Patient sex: F
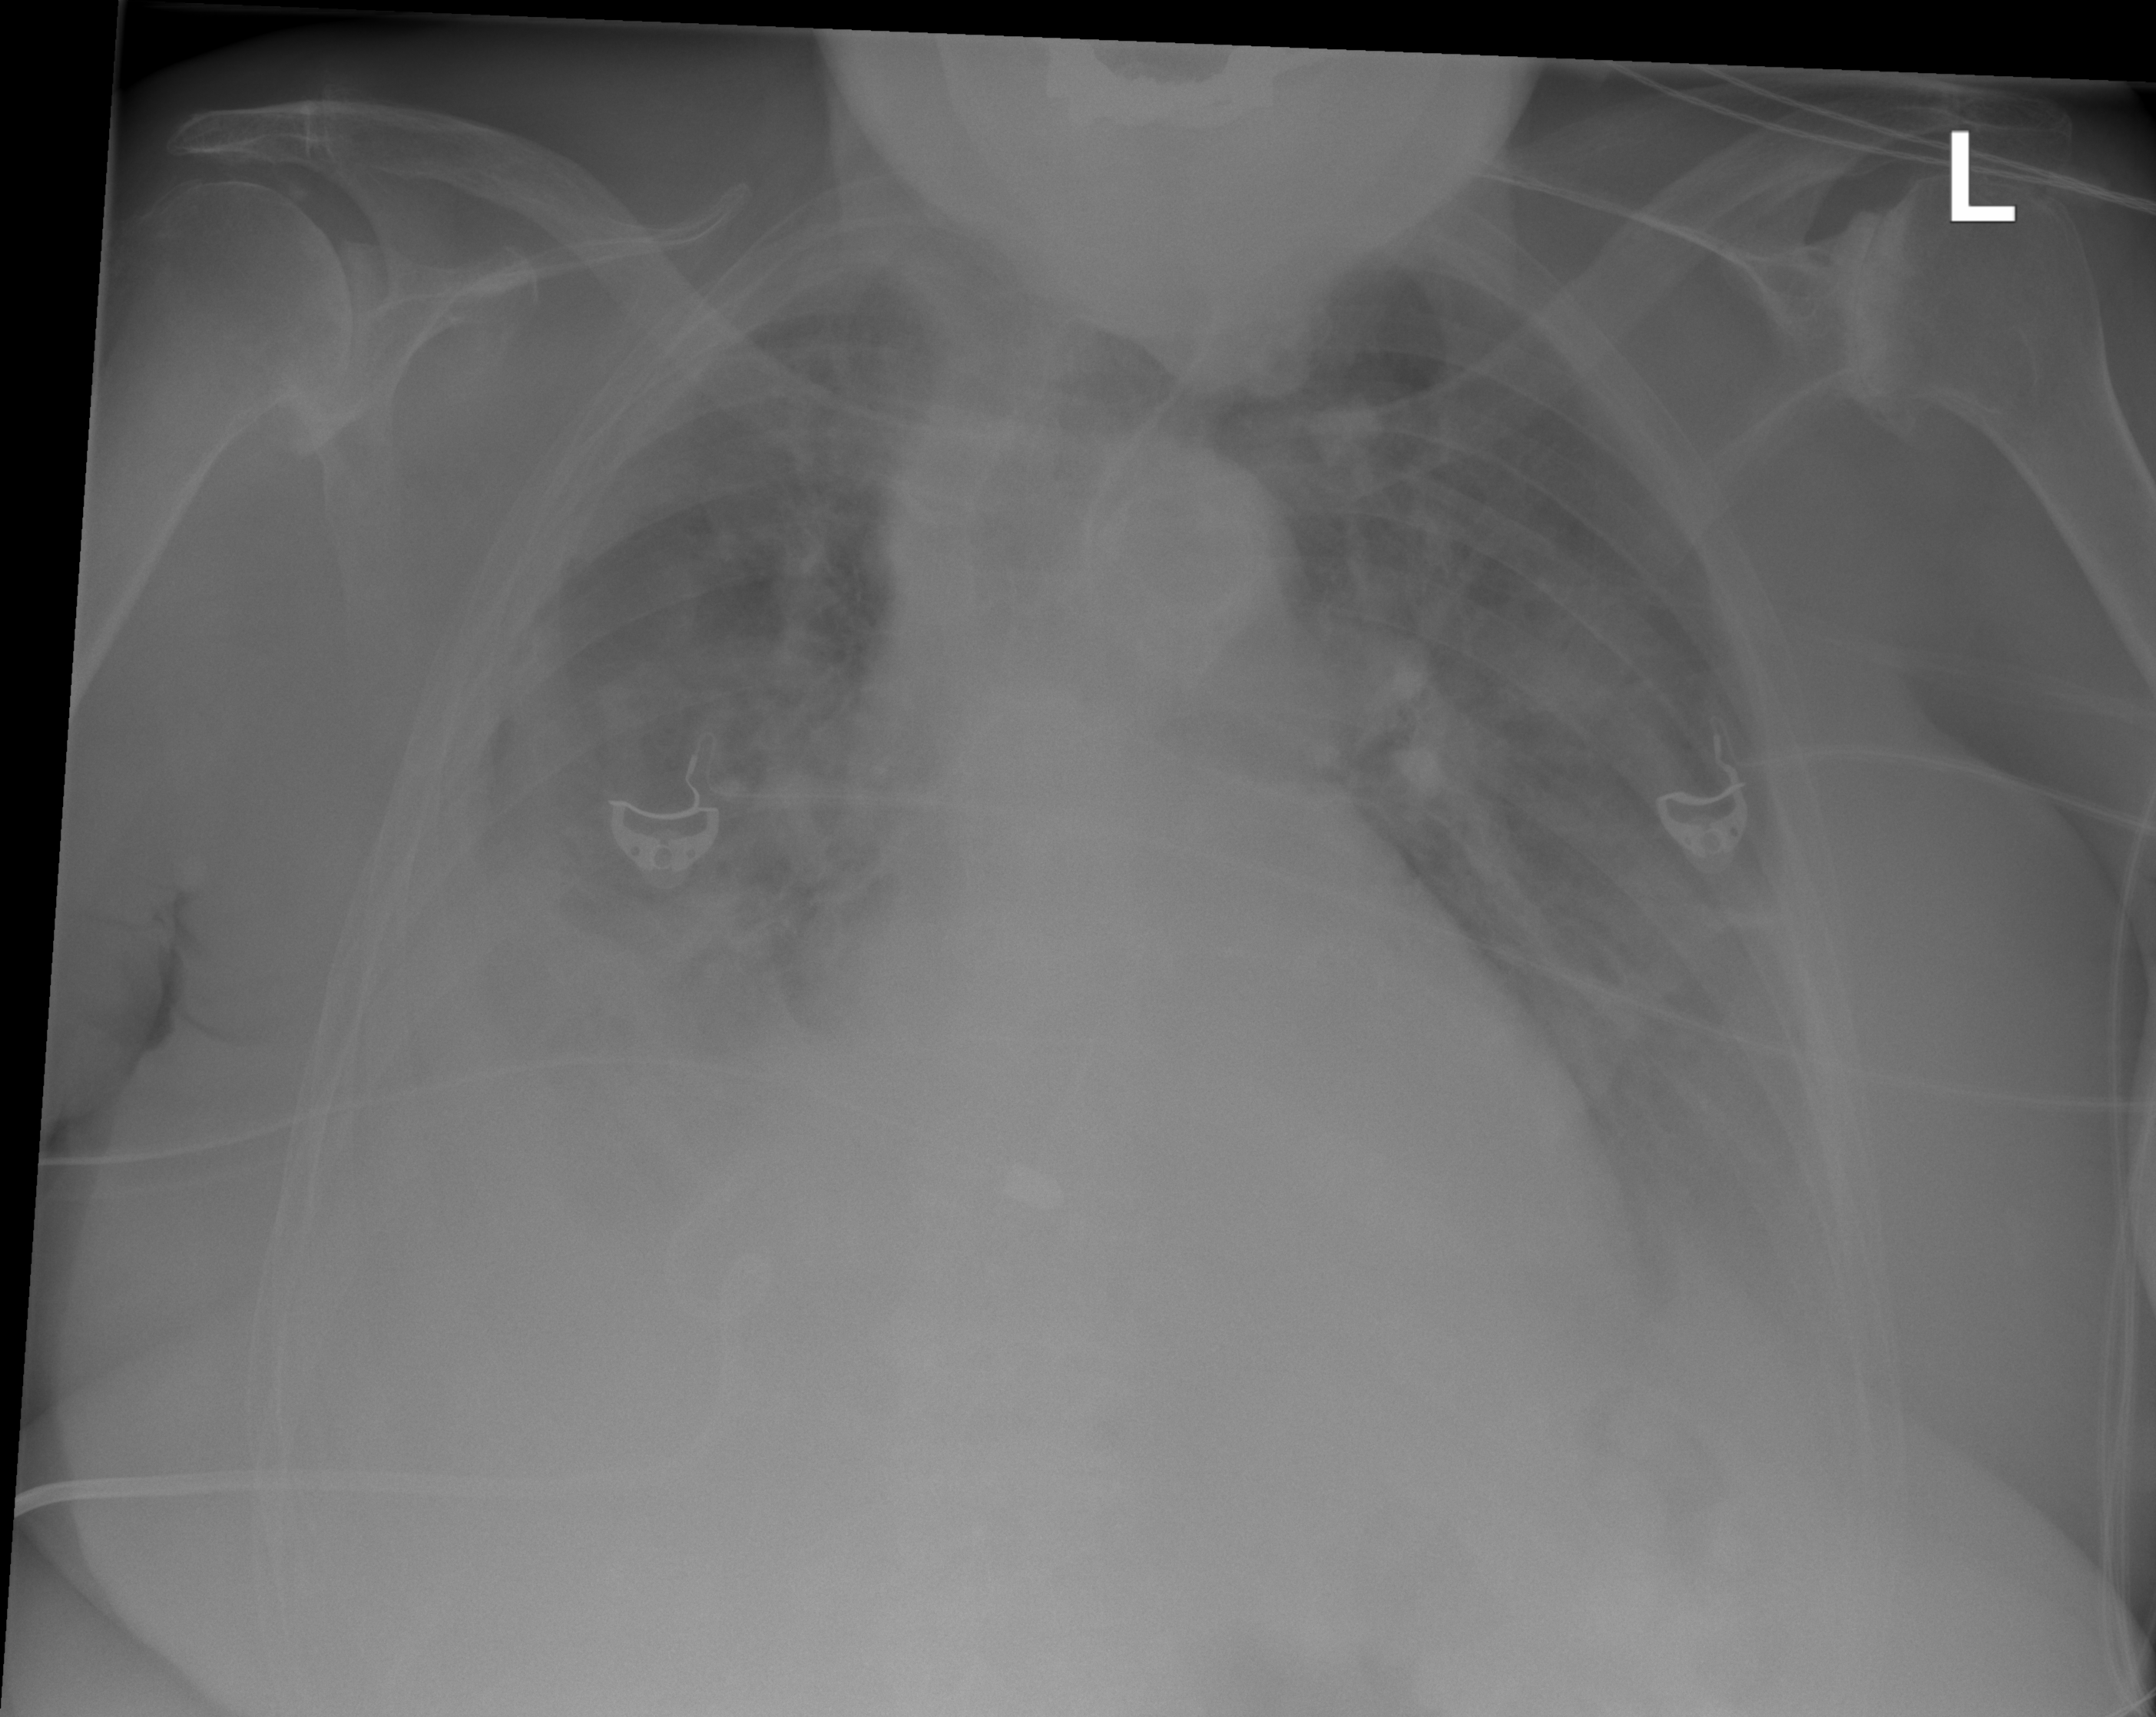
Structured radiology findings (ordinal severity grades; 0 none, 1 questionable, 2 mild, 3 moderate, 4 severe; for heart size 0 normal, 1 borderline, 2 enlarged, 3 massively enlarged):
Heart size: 2
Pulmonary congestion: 2
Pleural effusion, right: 3
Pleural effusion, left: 2
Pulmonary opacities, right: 1
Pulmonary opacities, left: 1
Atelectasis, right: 3
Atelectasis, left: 2